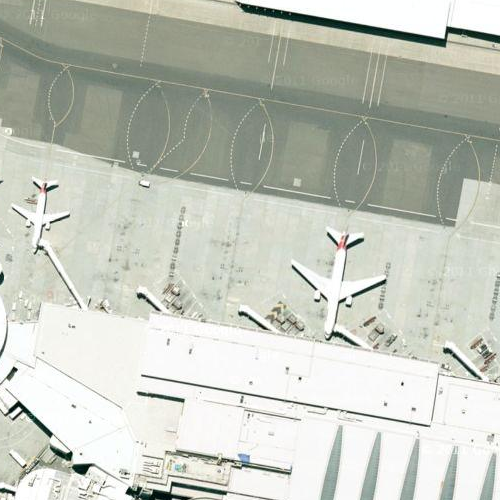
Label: sydney